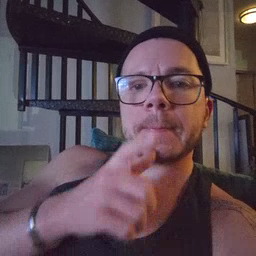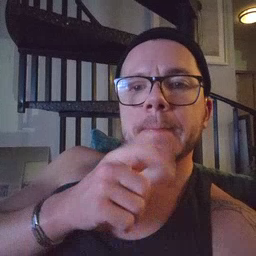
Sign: who